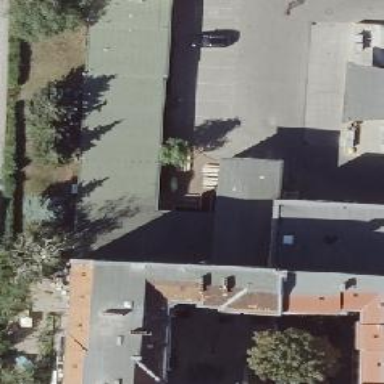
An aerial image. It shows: Office building.